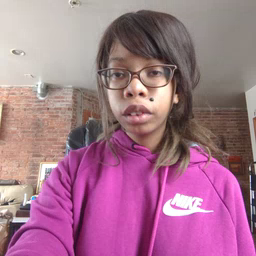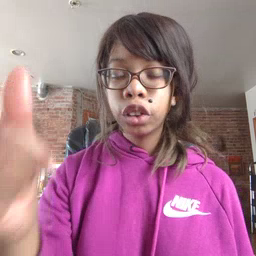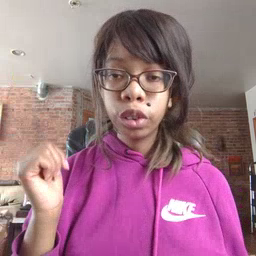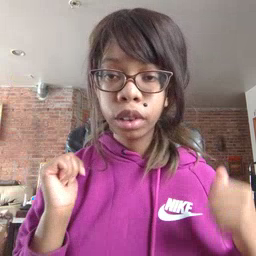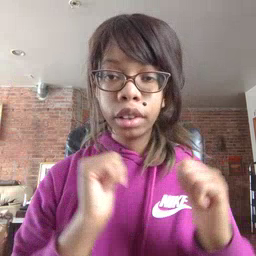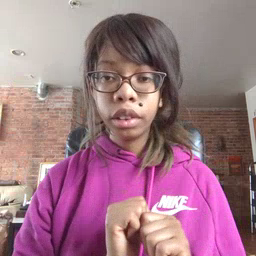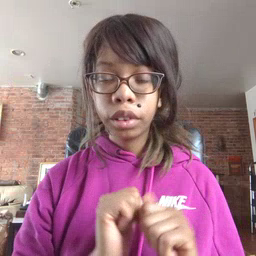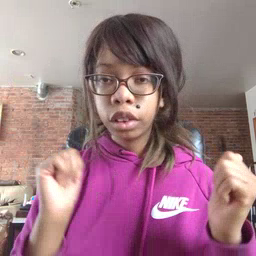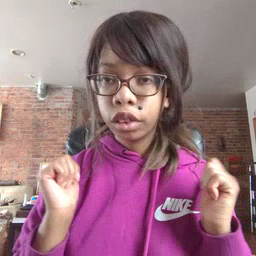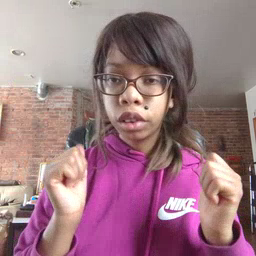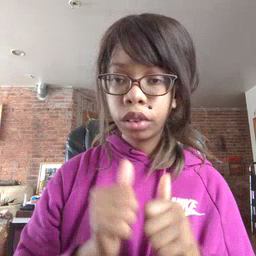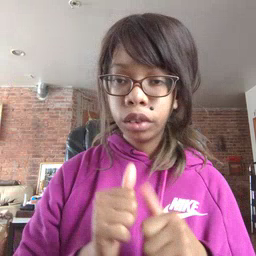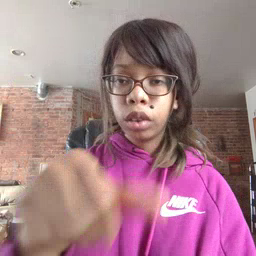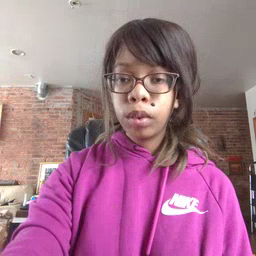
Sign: jacket